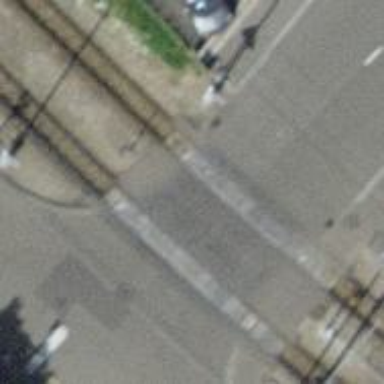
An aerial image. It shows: Level crossing with full barriers and lights.